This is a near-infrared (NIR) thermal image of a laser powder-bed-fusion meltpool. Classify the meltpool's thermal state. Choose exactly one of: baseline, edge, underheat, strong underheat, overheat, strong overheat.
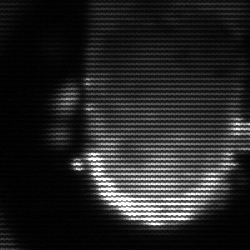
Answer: baseline